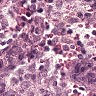
Metastatic tissue present: no